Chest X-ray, PA view. Patient: 57 years old, sex M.
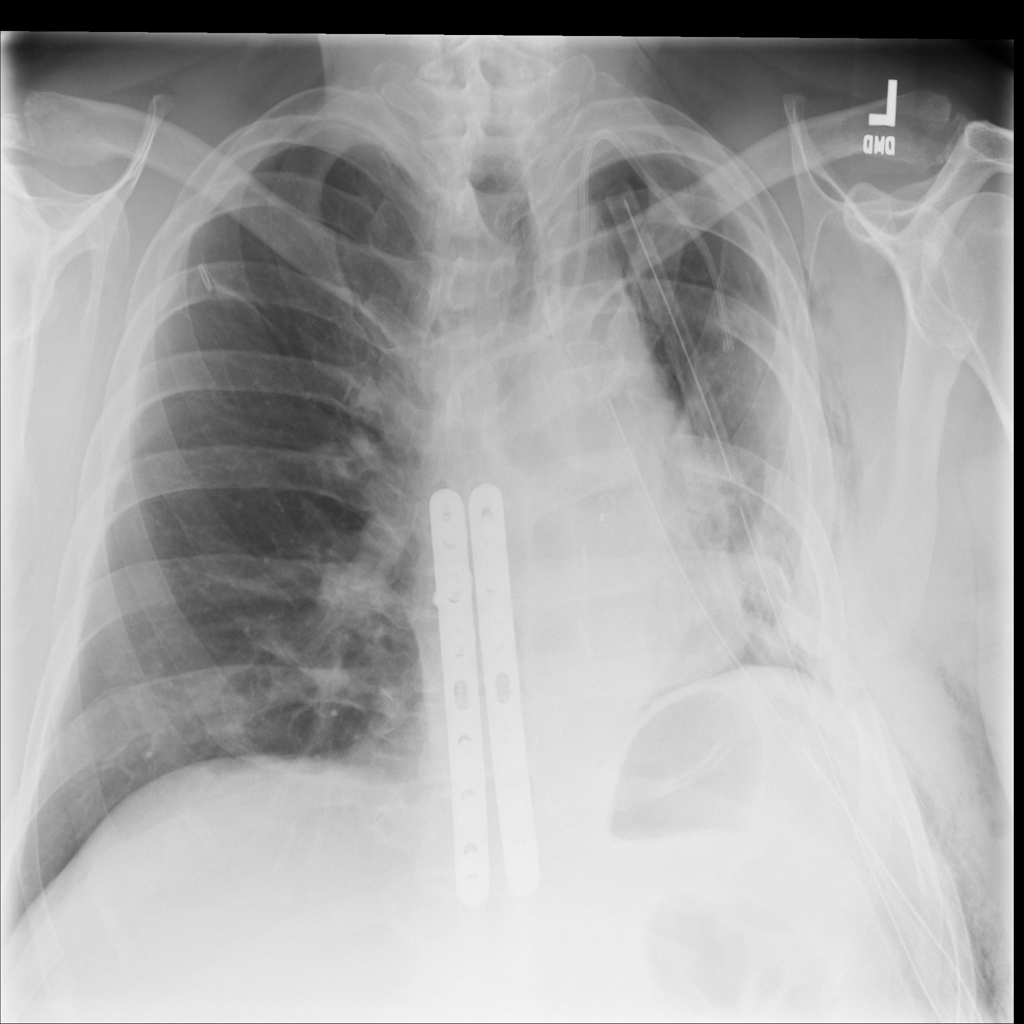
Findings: No Finding